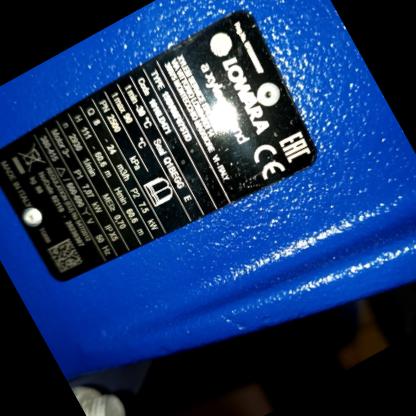
Klasa: tabliczka-znamionowa